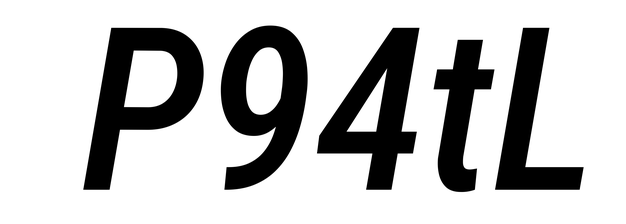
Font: Roboto-Italic_Condensed_Medium_Italic